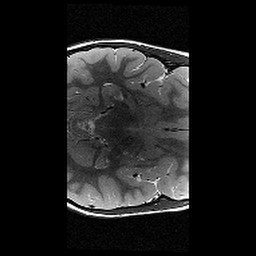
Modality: T2w
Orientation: axial
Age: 8
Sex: female
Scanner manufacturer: siemens
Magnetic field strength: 3 T
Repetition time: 9.23 s
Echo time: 0.067 s